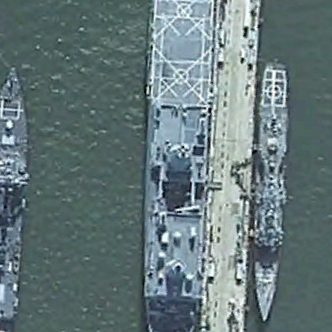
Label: combat